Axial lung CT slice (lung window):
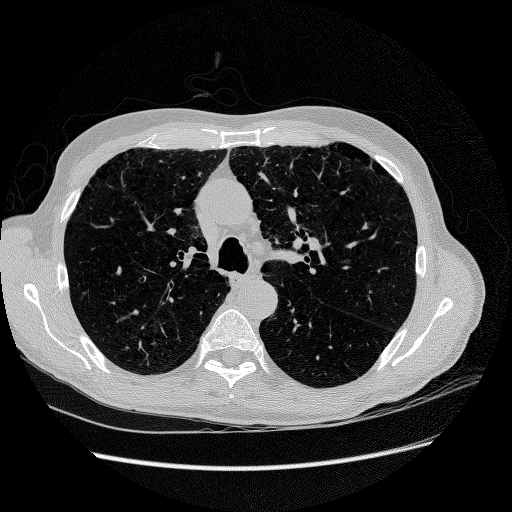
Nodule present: no